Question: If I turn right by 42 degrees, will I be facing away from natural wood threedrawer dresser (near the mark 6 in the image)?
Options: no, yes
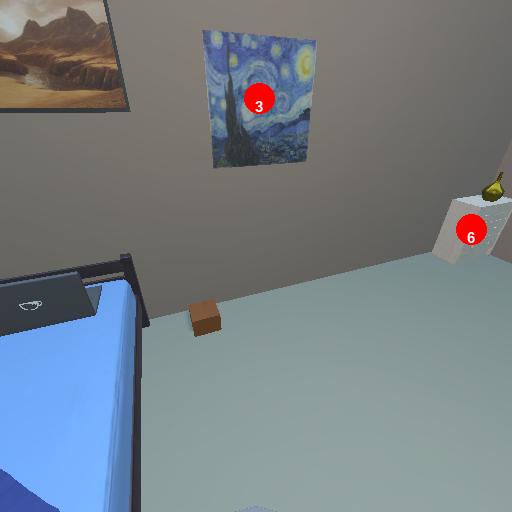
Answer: no